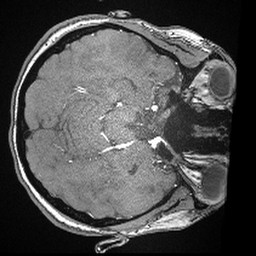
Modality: angio
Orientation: axial
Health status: ill
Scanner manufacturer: siemens
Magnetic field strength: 3 T
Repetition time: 0.021 s
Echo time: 0.00343 s